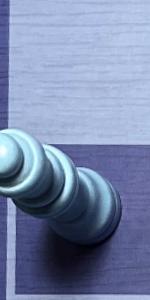
Label: Queen_White